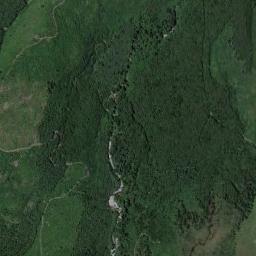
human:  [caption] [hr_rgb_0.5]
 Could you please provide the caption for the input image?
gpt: A narrow and curved road passes through the dense forest .

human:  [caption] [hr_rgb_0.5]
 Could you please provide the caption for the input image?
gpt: The forest has a lot of dense green trees of different color depths and heights and a road goes through the forest .

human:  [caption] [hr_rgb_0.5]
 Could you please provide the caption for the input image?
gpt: There is a road goes through the forest .

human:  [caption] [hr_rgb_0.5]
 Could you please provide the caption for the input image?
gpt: There is a winding path between the jungles .

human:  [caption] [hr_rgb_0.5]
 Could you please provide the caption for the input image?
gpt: A winding path goes through a bottle green forest .